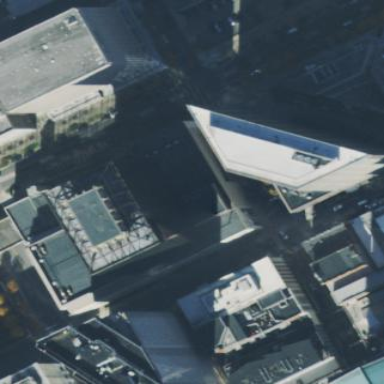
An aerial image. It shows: Gray government office building with tar paper roof.